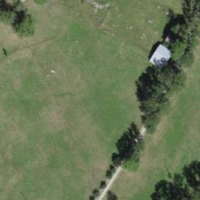
EUNIS habitat code: 24
Species observed at this site:
Salvia pratensis